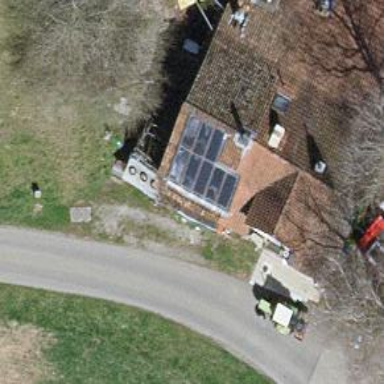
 consisting of solar photovoltaic panels."